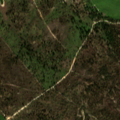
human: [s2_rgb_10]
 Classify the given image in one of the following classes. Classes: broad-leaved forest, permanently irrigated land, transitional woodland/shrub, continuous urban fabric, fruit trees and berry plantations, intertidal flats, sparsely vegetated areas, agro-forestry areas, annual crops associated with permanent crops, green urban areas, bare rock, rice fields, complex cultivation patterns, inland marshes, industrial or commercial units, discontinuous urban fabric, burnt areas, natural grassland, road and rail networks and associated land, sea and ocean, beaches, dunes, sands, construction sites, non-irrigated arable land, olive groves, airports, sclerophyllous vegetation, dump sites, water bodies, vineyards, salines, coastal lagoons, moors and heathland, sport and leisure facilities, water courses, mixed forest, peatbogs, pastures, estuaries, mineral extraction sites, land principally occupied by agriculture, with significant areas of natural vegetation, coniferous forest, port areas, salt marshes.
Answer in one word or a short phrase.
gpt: permanently irrigated land, mixed forest